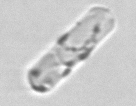
Label: Dactyliosolen_fragilissimus